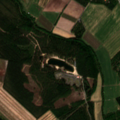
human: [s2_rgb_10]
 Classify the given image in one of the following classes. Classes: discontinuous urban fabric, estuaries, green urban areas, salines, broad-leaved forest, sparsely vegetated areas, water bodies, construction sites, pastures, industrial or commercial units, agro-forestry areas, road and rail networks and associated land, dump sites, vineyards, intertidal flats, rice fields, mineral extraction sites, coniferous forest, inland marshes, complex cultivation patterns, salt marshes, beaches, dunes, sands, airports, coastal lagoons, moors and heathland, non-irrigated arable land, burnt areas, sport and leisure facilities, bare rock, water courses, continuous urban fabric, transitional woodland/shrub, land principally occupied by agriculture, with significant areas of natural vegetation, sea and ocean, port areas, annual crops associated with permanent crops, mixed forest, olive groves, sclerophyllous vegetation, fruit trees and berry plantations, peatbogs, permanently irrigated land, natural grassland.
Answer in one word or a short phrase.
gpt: non-irrigated arable land, land principally occupied by agriculture, with significant areas of natural vegetation, coniferous forest, mixed forest